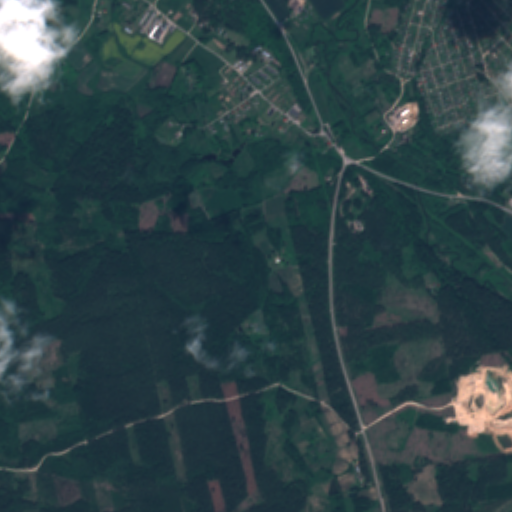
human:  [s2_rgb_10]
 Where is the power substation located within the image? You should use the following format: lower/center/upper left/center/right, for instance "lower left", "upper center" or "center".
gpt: The power substation is located in the upper center of the image.
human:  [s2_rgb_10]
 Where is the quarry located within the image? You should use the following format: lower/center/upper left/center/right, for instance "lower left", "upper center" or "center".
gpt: The quarry is located in the lower right of the image.
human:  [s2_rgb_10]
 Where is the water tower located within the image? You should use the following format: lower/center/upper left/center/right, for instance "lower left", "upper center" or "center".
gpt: The water tower is located in the upper center of the image.
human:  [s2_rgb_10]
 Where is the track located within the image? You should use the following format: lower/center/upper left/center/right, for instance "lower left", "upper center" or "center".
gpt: There is no track in the image.